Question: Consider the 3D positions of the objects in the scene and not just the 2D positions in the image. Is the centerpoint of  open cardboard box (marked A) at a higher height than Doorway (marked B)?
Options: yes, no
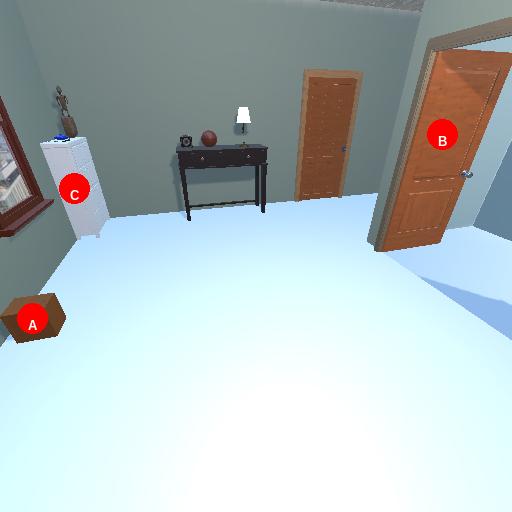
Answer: yes